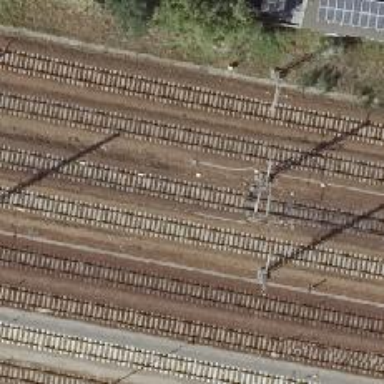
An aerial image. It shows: Railway track with contact line for electrification.